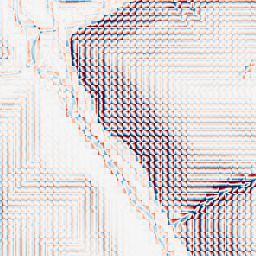
Category: wavelet
Decomposition family: wavelet_biorthogonal
Decomposition parameters: wavelet: bior1.3
level: 3
Upsampling method: quartic
Upsampling parameters: scale: 4
Upsampling scale: 4